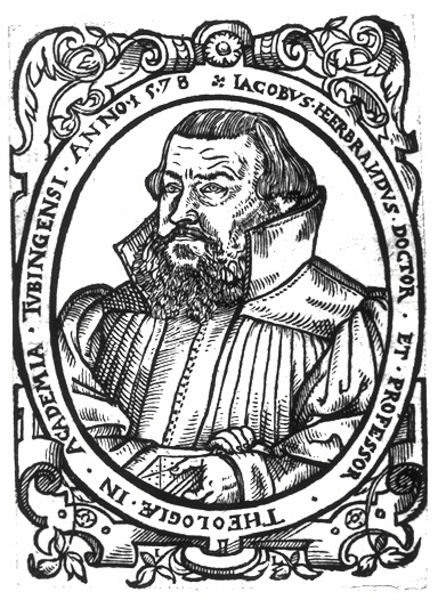
Titel: Bildnis des Jakob Heerbrand
Künstler: Monogrammist IL (1578)
Institution: (Seriendruck)
Schlagwörter: blätter, hand, mann, weiß, finger, frisur, grau, haar, mund, nase, profil, schwarz, stirn, blick, blüten, ornament, alt, bart, augen, falten, halten, kleidung, kragen, mensch, rahmen, vollbart, ärmel, bildnis, herr, hände, portrait, porträt, haare, mantel, kaufmann, blatt, augenbrauen, lippen, schulter, schultern, oval, ranken, holzschnitt, schrift, grafik, graphik, kartusche, inschrift, brauen, verzierung, wange, knöpfe, tränensäcke, buch, medaillon, druck, stich, schwarzweiß, buchstaben, krause, halbprofil, rasiert, voluten, wams, knopfreihe, adelig, gelehrter, bänder, kupferstich, flugblatt, akademie, doktor, wissenschaft, latein, lateinisch, umschrift, professor, theologe, jacobus, akademisch, doctor, tübingen, hochgeschlagen, iacobus, hochgeschlagener kragen, nasae, blicvk, potrai, heerbrandus, herbrandus, doktorwürde